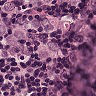
Metastatic tissue present: yes